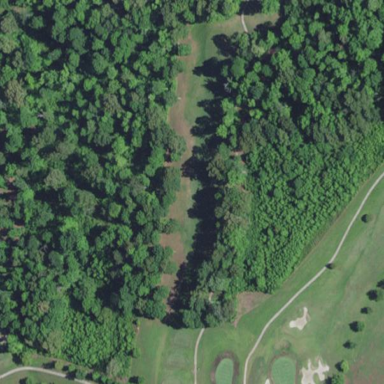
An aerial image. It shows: Area of rough grass used for golf.